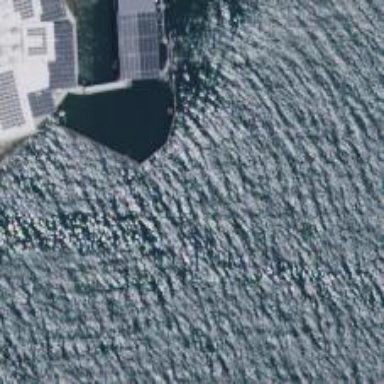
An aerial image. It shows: Breakwater structure.